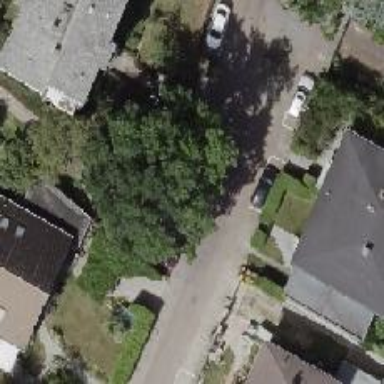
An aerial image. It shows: Living street.